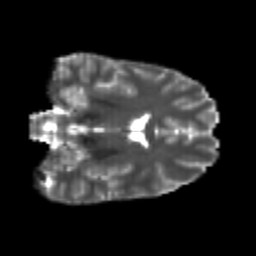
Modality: T2w
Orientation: coronal
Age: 22
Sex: male
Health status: healthy
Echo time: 0.074 s